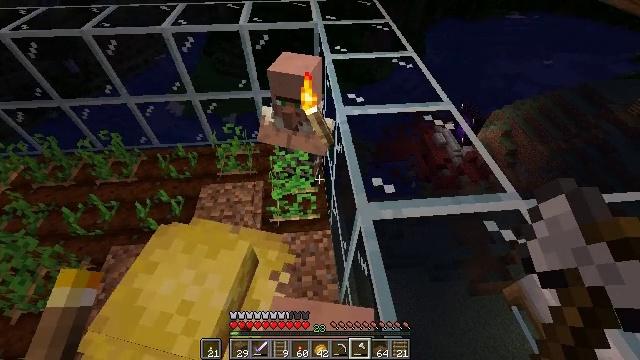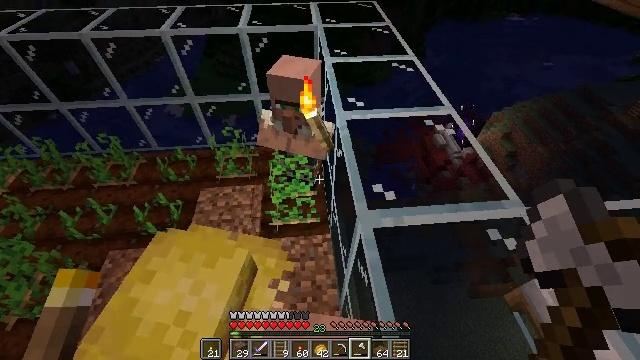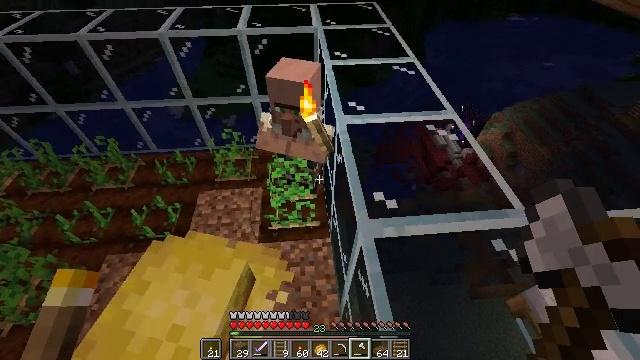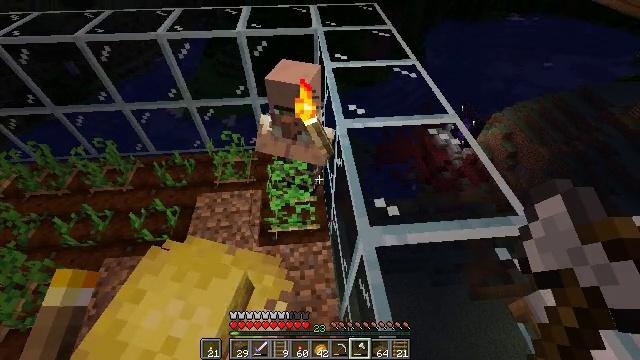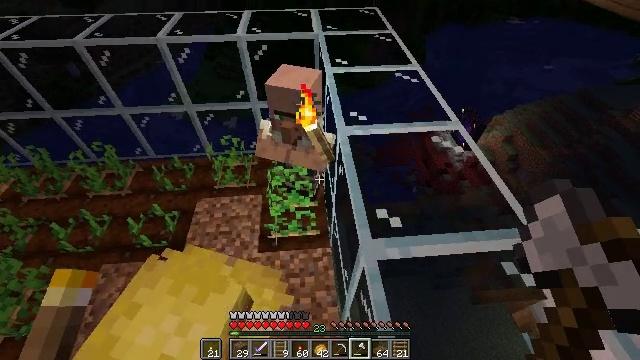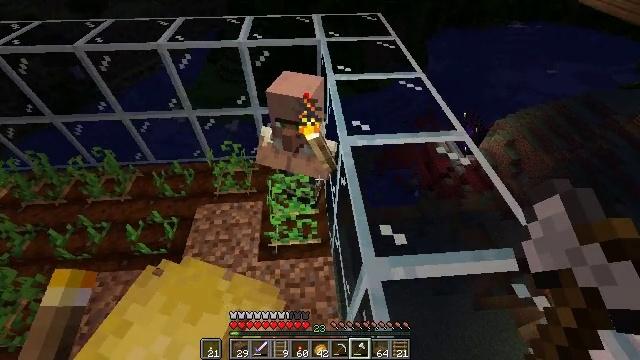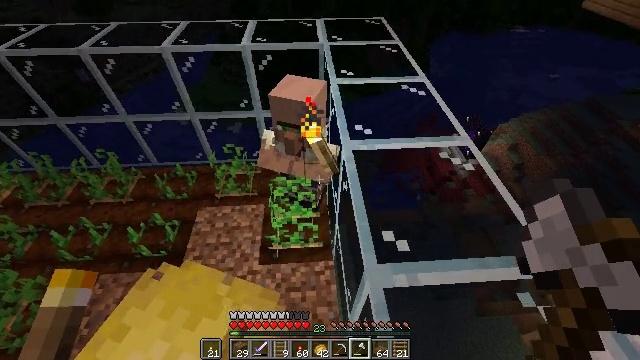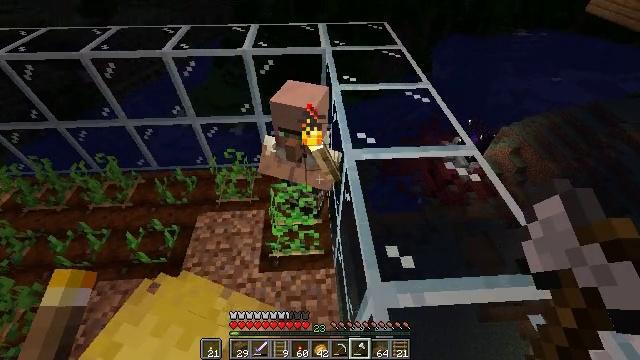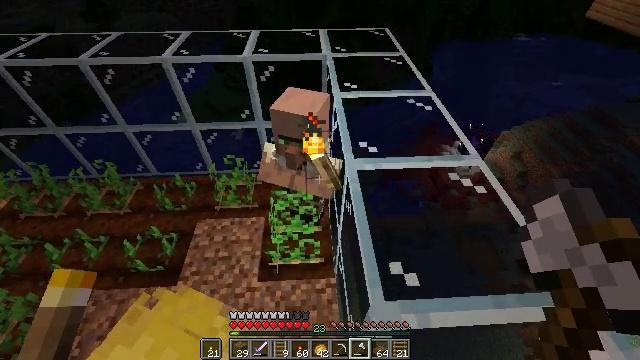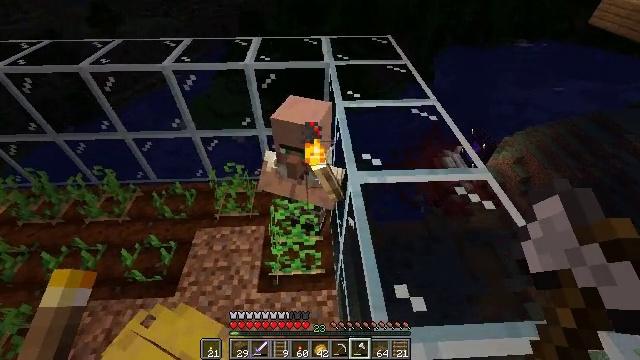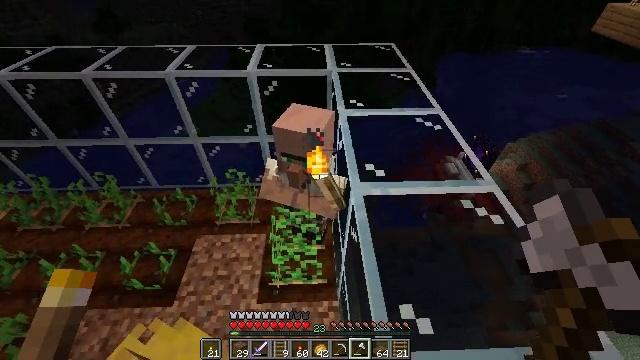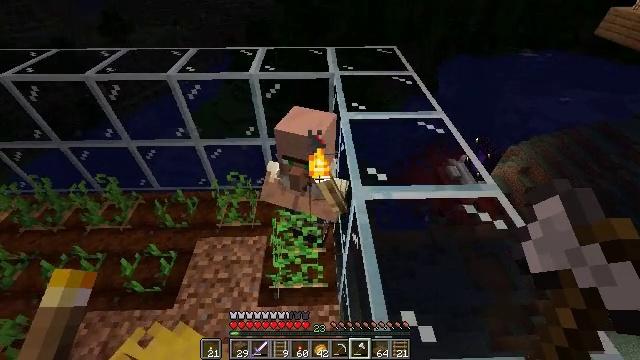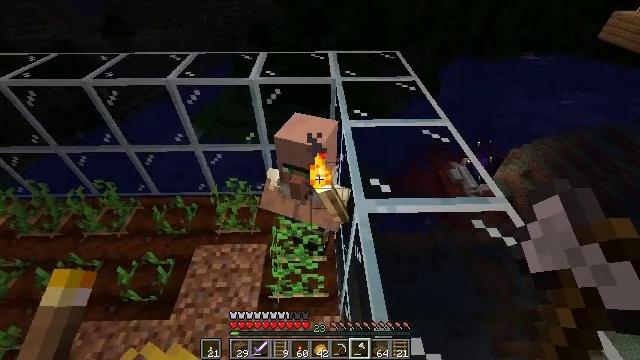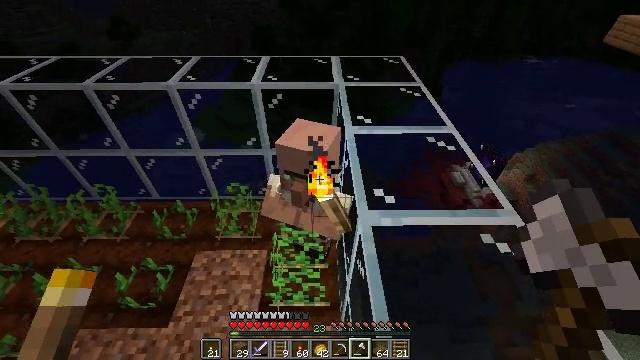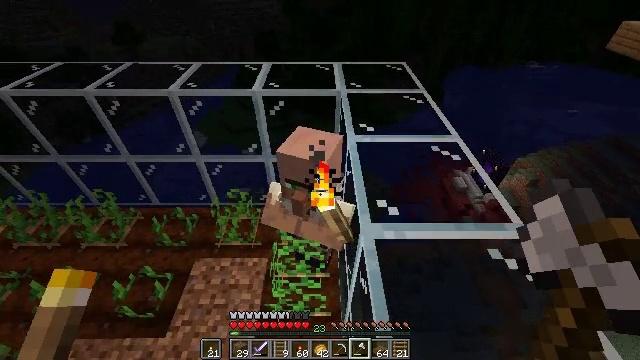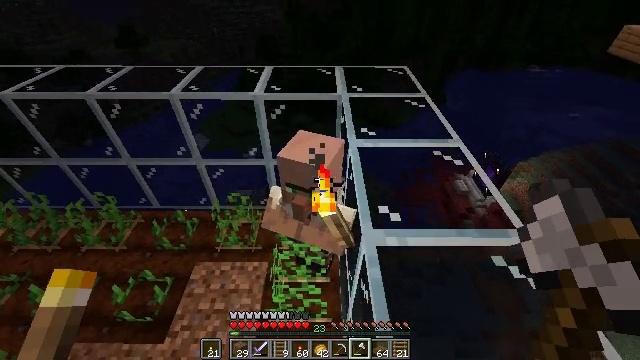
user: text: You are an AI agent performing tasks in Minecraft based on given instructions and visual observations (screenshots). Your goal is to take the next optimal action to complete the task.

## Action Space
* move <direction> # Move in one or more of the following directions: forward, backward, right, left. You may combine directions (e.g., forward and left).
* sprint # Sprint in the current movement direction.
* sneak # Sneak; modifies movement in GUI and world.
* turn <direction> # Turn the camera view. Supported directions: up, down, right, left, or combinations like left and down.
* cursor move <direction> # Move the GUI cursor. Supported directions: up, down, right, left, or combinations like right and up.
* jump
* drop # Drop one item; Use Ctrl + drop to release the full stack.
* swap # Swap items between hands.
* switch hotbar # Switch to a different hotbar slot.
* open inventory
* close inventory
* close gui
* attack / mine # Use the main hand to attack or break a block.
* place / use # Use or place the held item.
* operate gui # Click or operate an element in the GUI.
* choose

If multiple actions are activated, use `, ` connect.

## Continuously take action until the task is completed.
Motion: motion action
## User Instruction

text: Harm the villager.
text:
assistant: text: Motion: move forward, sneak
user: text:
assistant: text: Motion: move forward, sneak
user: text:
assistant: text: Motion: move forward, sneak
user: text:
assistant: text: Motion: move forward, sneak
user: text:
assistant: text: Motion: move forward, sneak
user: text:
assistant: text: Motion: move forward, sneak
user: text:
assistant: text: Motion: move forward, sneak
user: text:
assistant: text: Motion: move forward, sneak
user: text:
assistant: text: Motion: move forward, sneak
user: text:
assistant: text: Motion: move forward, sneak, turn up
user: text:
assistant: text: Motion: move forward, sneak
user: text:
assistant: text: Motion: move forward, sneak
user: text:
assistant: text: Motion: move forward, sneak
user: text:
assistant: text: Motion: move forward, sneak
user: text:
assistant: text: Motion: move forward, sneak
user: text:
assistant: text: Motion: move forward, sneak
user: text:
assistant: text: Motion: move forward, sneak
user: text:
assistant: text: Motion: move forward, sneak
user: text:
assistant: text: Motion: move forward, sneak
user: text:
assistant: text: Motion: move forward, sneak
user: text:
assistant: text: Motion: move forward, sneak
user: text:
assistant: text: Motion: move forward, sneak
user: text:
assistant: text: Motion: move forward, sneak
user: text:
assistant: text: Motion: move forward, sneak, turn down
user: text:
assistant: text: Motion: sneak, turn down
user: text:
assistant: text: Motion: sneak, turn down, attack / mine
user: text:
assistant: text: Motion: sneak, attack / mine
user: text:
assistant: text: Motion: sneak, attack / mine
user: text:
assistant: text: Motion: sneak, attack / mine
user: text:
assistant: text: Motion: sneak, attack / mine